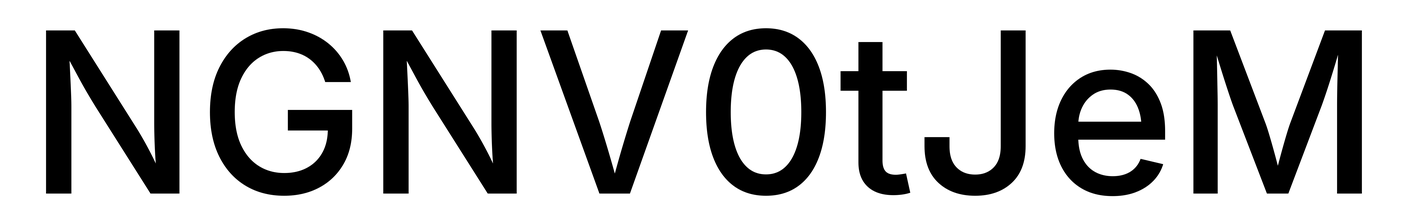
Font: Inter_Medium